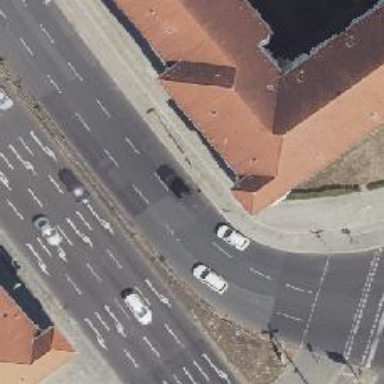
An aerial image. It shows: Secondary road with asphalt surface and cycle track on the right side.